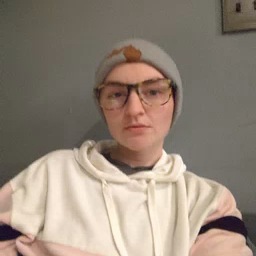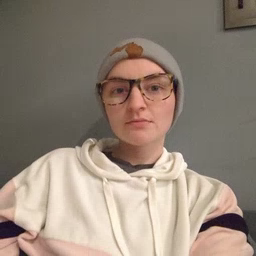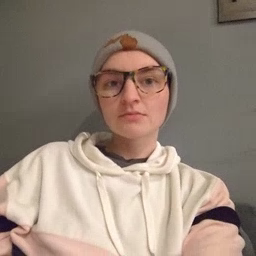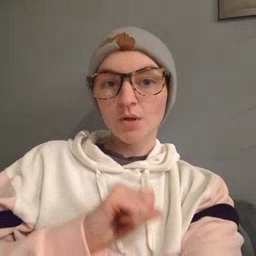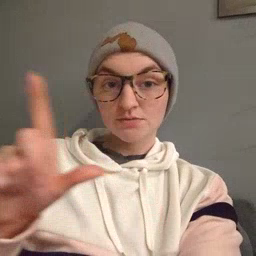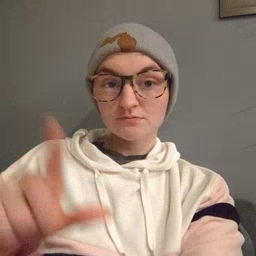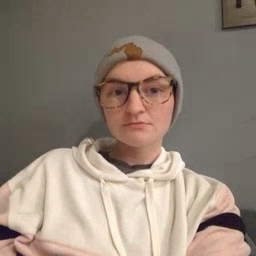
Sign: all